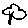
Label: tree